RGB frame:
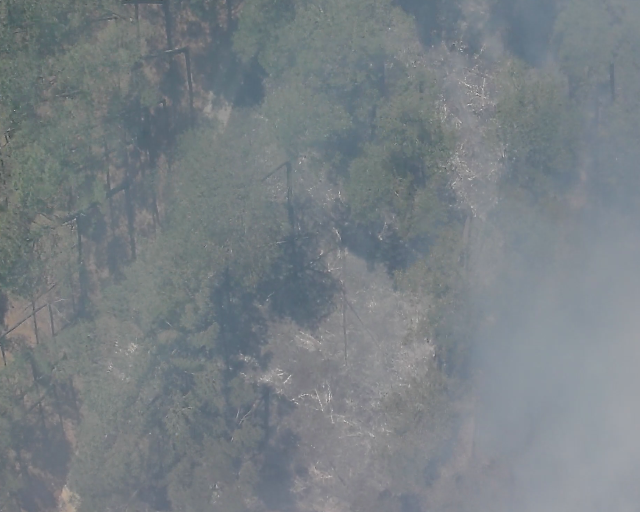
Thermal frame:
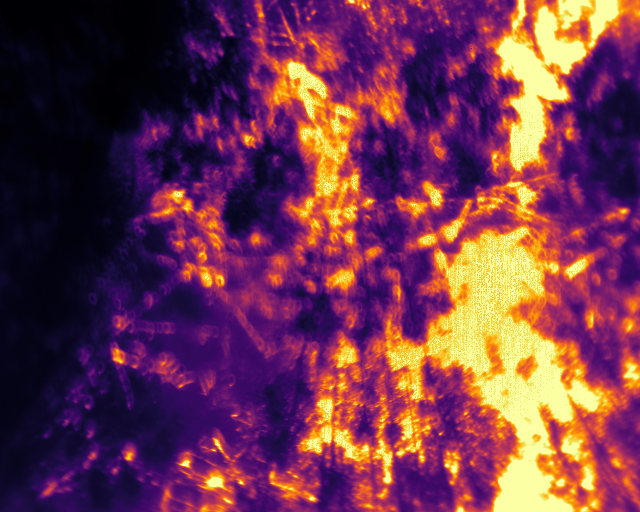
Captured: 2026-02-27 02:39:50
Pixels at or above 80 °C: 139988 (fraction of frame: 0.4272)